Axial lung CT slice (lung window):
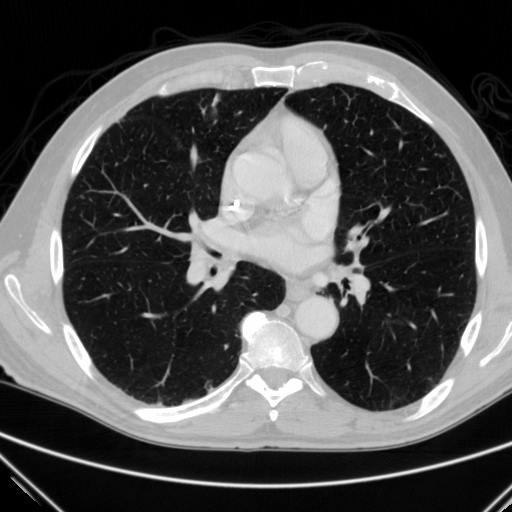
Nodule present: no